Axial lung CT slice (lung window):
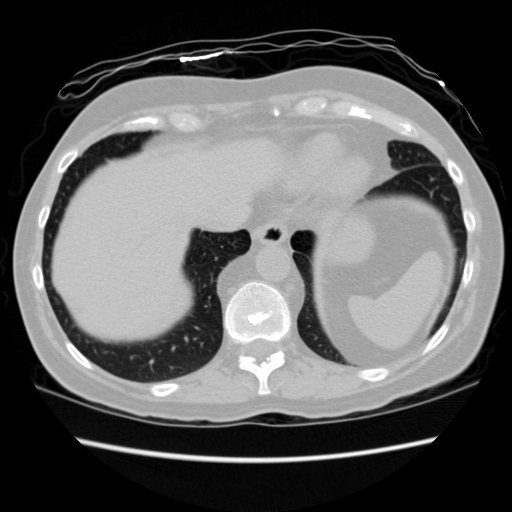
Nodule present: no